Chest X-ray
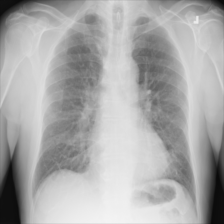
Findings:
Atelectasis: negative
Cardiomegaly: negative
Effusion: negative
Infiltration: positive
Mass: negative
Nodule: negative
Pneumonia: negative
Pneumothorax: negative
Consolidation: negative
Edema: negative
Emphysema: negative
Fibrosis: negative
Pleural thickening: negative
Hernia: negative